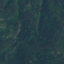
Land use / land cover: Forest